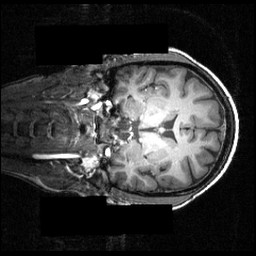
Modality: T1w
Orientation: coronal
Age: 26
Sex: female
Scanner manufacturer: siemens
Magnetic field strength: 3.951 T
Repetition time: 1.5 s
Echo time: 0.00335 s